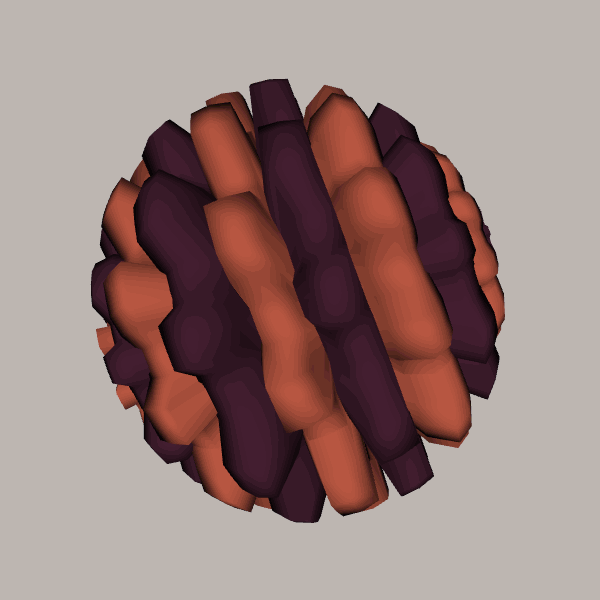
Background: light